Question: I need help creating a Java swing form. The form is dynamically created and asks the user for various inputs. The inputs vary and could be Textfields, RadioButton, ComboBox. I'm trying to determine what is the best layout for such a form. Currently, I have something like:
'''
JPanel pnlForm = new JPanel(new SpringLayout());
for (Parameter p : globals) {
JLabel lblName = new JLabel(p.getName() + ": ", JLabel.TRAILING);
pnlForm.add(lblName);
// The input field depends on parameter type
if (p.getType().equals("filename")) {
JPanel pnlFileChooser = new JPanel();
JTextArea txtArea = new JTextArea(p.getValue());
JButton btnFileChooser = new JButton("Browse");
pnlFileChooser.add(txtArea);
pnlFileChooser.add(btnFileChooser);
pnlForm.add(pnlFileChooser);
} else if (p.getType().equals("textbox")) {
JTextArea txtArea = new JTextArea(p.getValue());
pnlForm.add(txtArea);
} else if (p.getType().equals("checkbox")) {
// not yet implemented
} else if (p.getType().equals("radio")) {
ButtonGroup bgRadios = new ButtonGroup();
for(String option : p.getSelections()){
JRadioButton btnOption = new JRadioButton(option);
btnOption.setMnemonic(KeyEvent.VK_B);
btnOption.setActionCommand(option);
bgRadios.add(btnOption);
pnlForm.add(btnOption);
}
} else {
JLabel lblError = new JLabel("ERROR! Unknown type!" + p.getType());
lblName.setLabelFor(lblError);
pnlForm.add(lblError);
}
//Lay out the panel.
SpringUtilities.makeCompactGrid(pnlDetails,
globals.size() - 1, 2, //rows, cols
1, 1, //initX, initY
5, 5); //xPad, yPad
'''
This is currently coming up very choppy (the radio buttons wont stay in the same area). Any thoughts on how I could make this layout better?
Thanks!
[edit]
Adding the following diagram as to what this may look like. The gray lines can be ignored, just there to show where a JPanel might be. Each row is dynamically generated based on some user input. How can I make a form that looks like this?

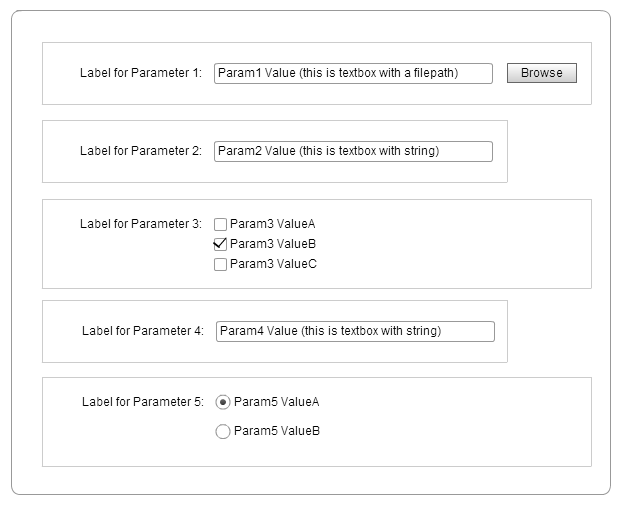
Answer: I ended up getting this working using the SpringLayout with two panels on each row. The left panel contains the label and the right contains the input field. This seems to work well:
'''
for (Parameter p : params) {
// The label for this parameter
JLabel pname = new JLabel(p.getName() + ": ", JLabel.TRAILING);
// Setup the sub panels for this layout, aligned to point each other
JPanel pnlLeft = new JPanel(new FlowLayout(FlowLayout.RIGHT));
JPanel pnlRight = new JPanel(new FlowLayout(FlowLayout.LEFT));
// The value field for this parameter, depends on param type
if (p.getType().equals("filename")) {
JButton btnBrowse = new JButton("Browse");
btnBrowse.setActionCommand(pfilepath + p.getId());
btnBrowse.addActionListener(this);
JTextField pvalue = new JTextField(p.getValue(),50);
pnlRight.add(pvalue);
pnlRight.add(btnBrowse);
} else if (p.getType().equals("directory")) {
JButton btnBrowse = new JButton("Browse");
btnBrowse.setActionCommand(pdirpath + p.getId());
btnBrowse.addActionListener(this);
JTextField pvalue = new JTextField(p.getValue(),50);
pnlRight.add(pvalue);
pnlRight.add(btnBrowse);
} else if (p.getType().equals("textbox")) {
JTextField pvalue = new JTextField(p.getValue(),50);
pnlRight.add(pvalue);
} else if (p.getType().equals("checkbox")) {
for(String option : p.getSelections()){
JCheckBox chkbox = new JCheckBox(option);
if (p.getValue().contains(option)){
chkbox.setSelected(true);
}
chkbox.setName(p.getId() + "_" + option);
chkbox.setActionCommand(pchkbox + p.getId() + "_" + option);
chkbox.addActionListener(this);
pnlRight.add(chkbox);
}
} else if (p.getType().equals("radio")) {
ButtonGroup bgRadios = new ButtonGroup();
for(String option : p.getSelections()){
JRadioButton radio = new JRadioButton(option);
if (p.getValue().equals(option)){
radio.setSelected(true);
}
radio.setName(p.getId() + "_" + option);
radio.setActionCommand(pradio + p.getId() + "_" + option);
radio.addActionListener(this);
bgRadios.add(radio);
pnlRight.add(radio);
}
} else {
JTextField pvalue = new JTextField(p.getValue(),50);
pvalue.setText("ERROR! Invalid global parameter type!" + p.getType());
pvalue.setEditable(false);
pnlRight.add(pvalue);
}
// Add subpanels to this main panel and set labeling
pnlLeft.add(pname);
pname.setLabelFor(pnlRight);
add(pnlLeft);
add(pnlRight);
}
// Correctly setup SpringLayout grid for this main panel
SpringUtilities.makeCompactGrid(this,
params.size(), 2, //rows, cols
1, 1, //initX, initY
1, 1); //xPad, yPad
'''